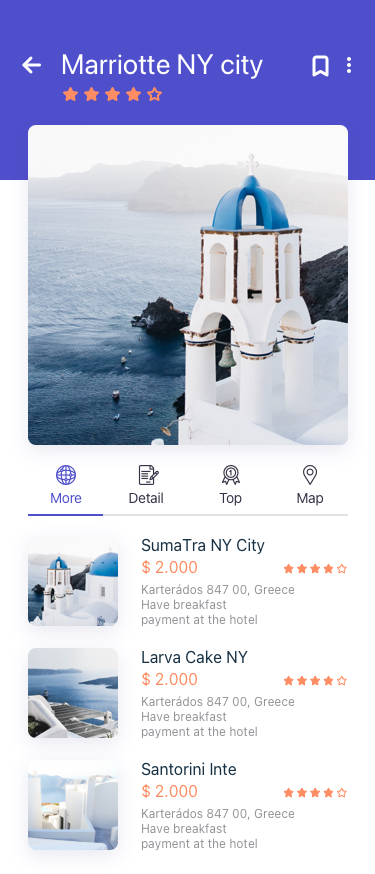
Text in this UI design:
Marriotte NY city
SumaTra NY City
Karterádos 847 00, Greece
Have breakfast
payment at the hotel
$ 2.000
Larva Cake NY
Karterádos 847 00, Greece
Have breakfast
payment at the hotel
$ 2.000
Santorini Inte
Karterádos 847 00, Greece
Have breakfast
payment at the hotel
$ 2.000
Map
Top
Detail
More